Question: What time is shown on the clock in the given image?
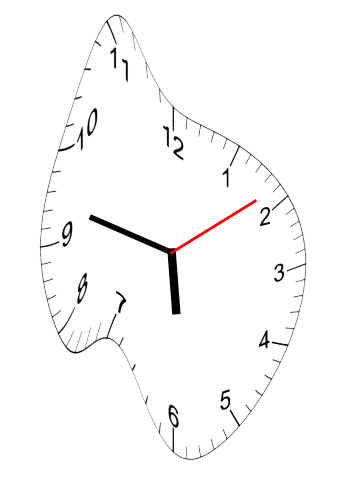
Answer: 05:47:09